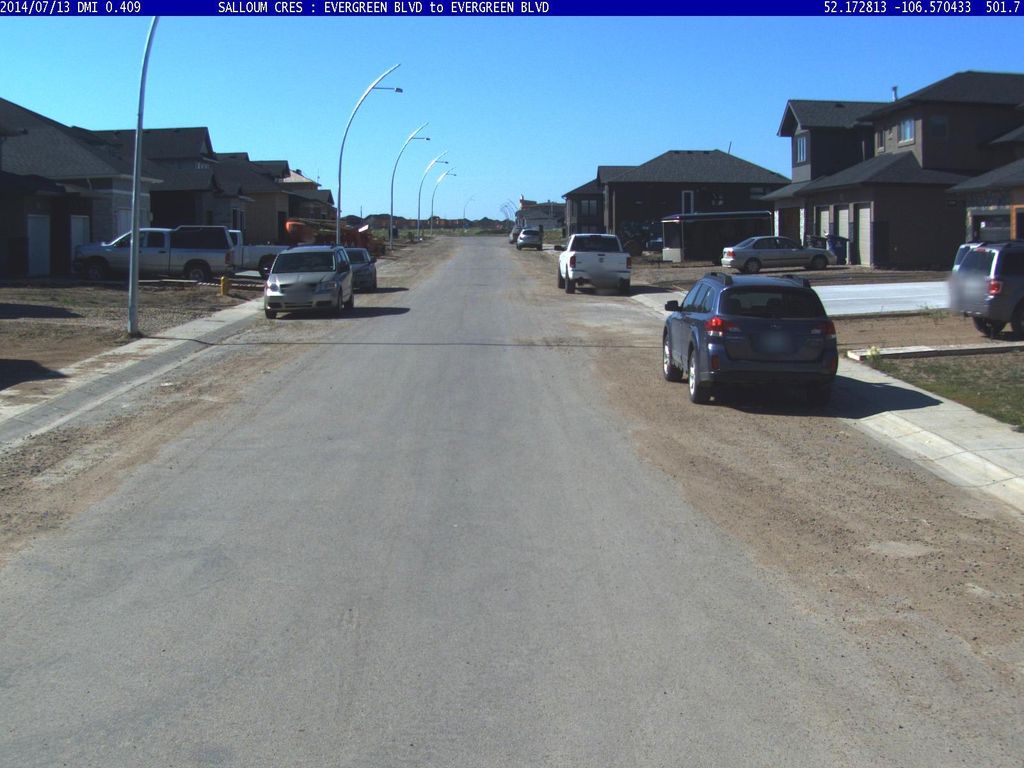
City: saskatoon